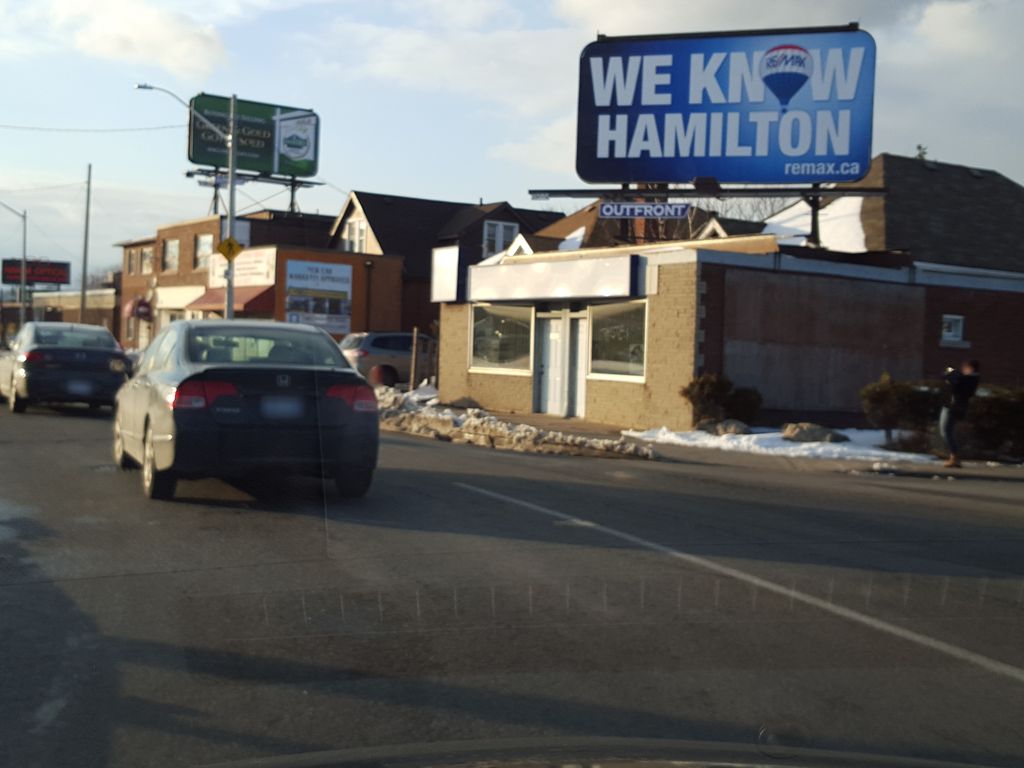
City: hamilton